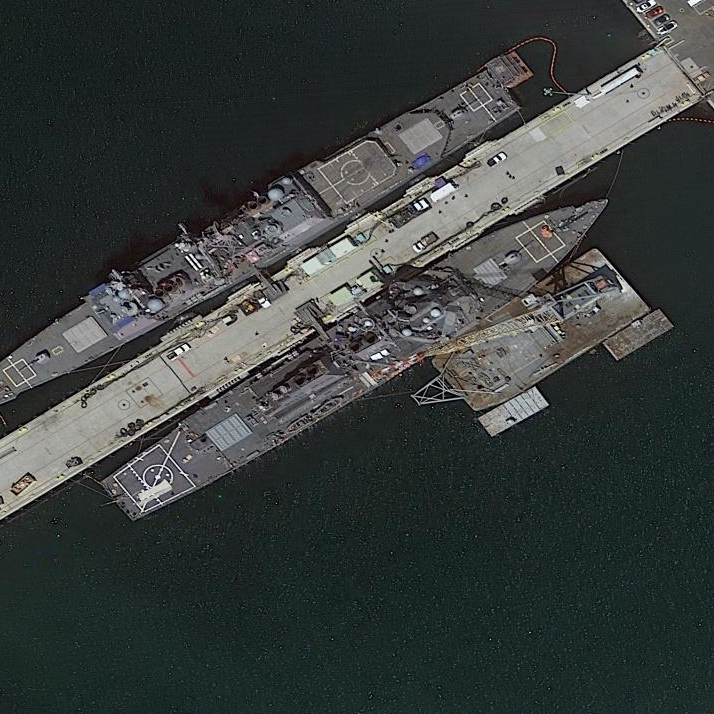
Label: destroyer